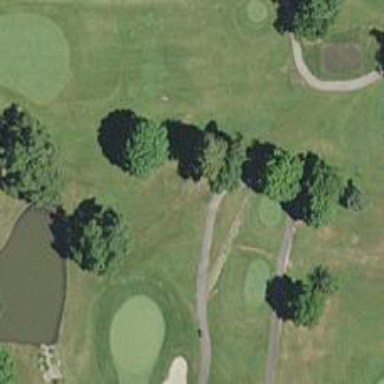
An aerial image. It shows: Path used for both walking and golf.